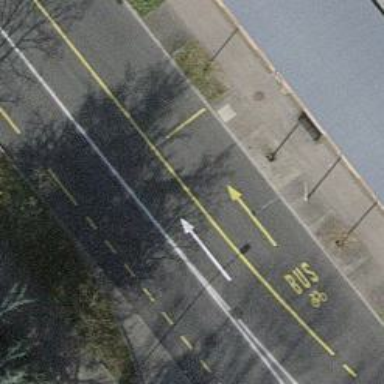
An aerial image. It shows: Secondary road with asphalt surface. It has cycle lane on the left and bus lane on the right for shared use.